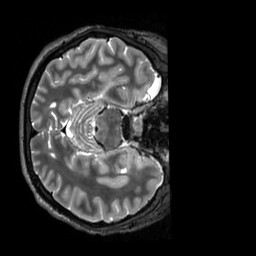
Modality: T2w
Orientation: axial
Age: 26
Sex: male
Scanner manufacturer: siemens
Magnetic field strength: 3 T
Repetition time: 3.2 s
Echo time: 0.728 s